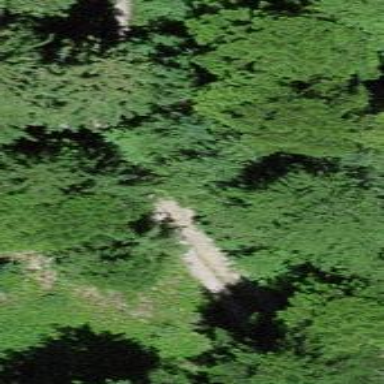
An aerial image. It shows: Dirt track road with grade3 tracktype.